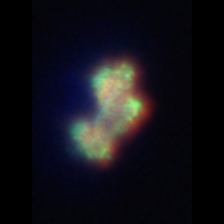
Taxon: Unknown_detritus
Group: Unknown